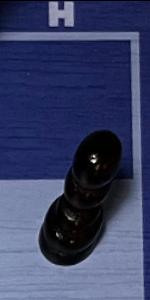
Label: Pawn_Black